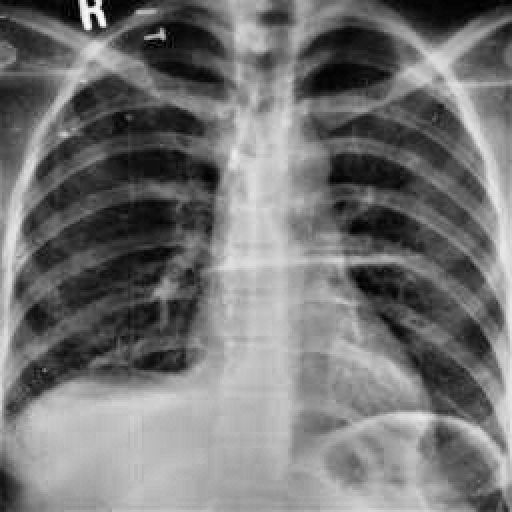
Finding: TUBERCULOSIS